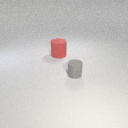
small gray rubber cylinder in front of large red rubber cylinder